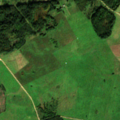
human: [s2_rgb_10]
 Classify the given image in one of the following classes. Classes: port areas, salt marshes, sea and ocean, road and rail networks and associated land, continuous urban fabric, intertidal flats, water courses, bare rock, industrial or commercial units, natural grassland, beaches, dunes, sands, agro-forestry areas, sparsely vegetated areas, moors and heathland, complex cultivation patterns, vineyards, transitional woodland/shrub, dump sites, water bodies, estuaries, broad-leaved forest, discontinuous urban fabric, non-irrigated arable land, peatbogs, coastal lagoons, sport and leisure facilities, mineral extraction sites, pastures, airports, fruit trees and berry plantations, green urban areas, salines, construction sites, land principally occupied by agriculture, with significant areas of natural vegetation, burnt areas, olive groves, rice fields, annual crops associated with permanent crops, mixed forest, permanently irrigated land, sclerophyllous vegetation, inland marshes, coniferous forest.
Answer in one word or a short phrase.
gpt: non-irrigated arable land, pastures, complex cultivation patterns, mixed forest, transitional woodland/shrub